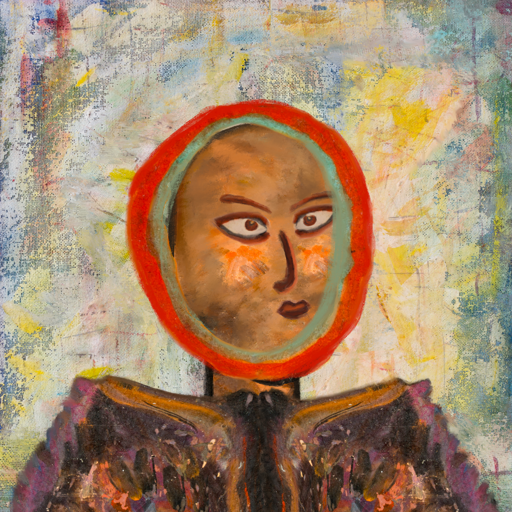
Background: Irani, Head And Neck Side: Gypsy_Queen, Face Side: Roy_Bahadur, Bust: Gypsy_Queen, Hair Side: Sisters, Head Accessory: Blank, Second Necklace: Blank, Necklace: Blank, Baby: Blank